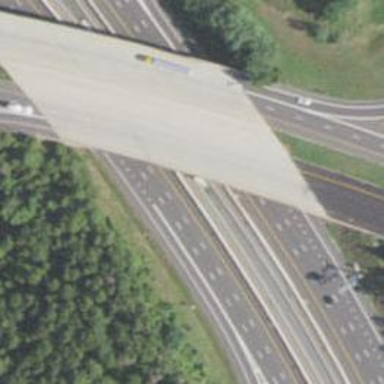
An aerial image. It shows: Primary highway bridge on expressway.